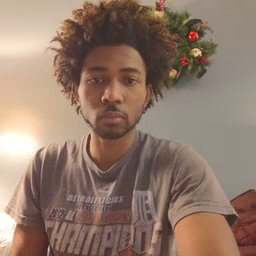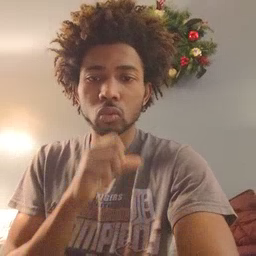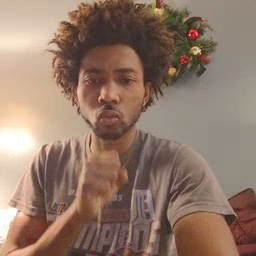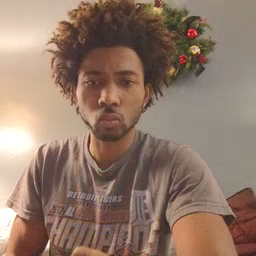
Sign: old